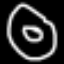
Label: donut